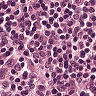
Metastatic tissue present: no